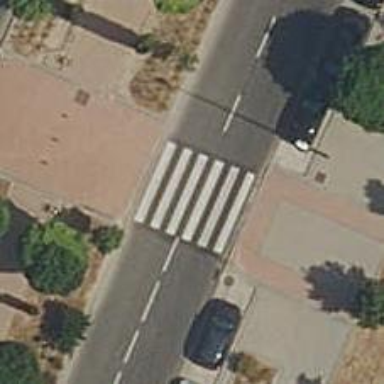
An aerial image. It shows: Zebra crossing on footway.